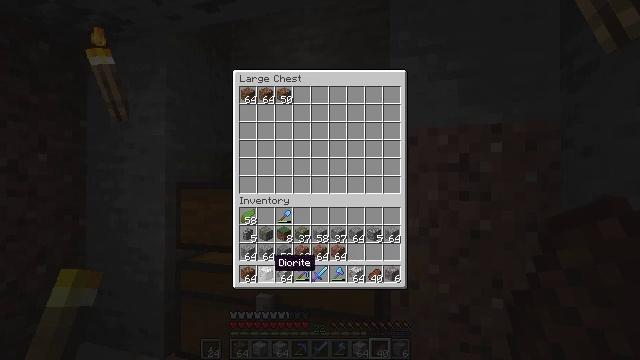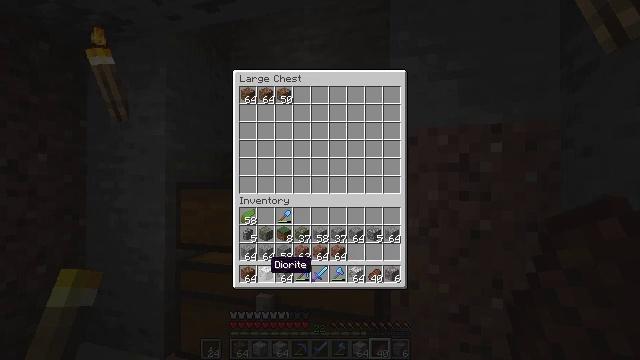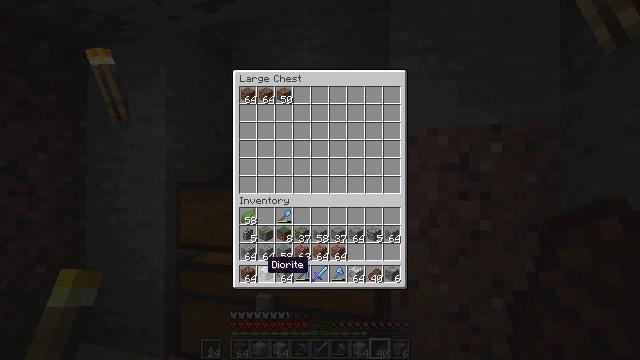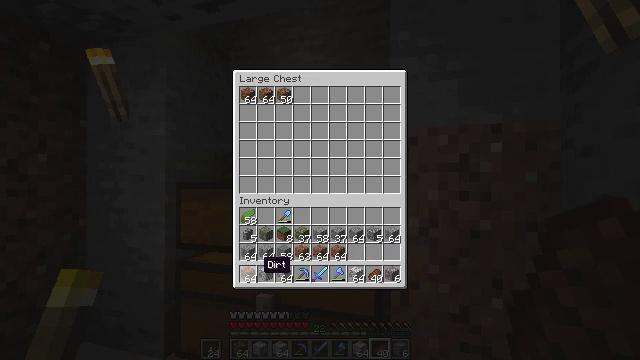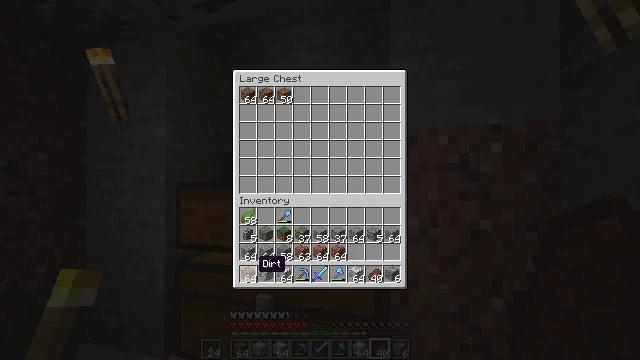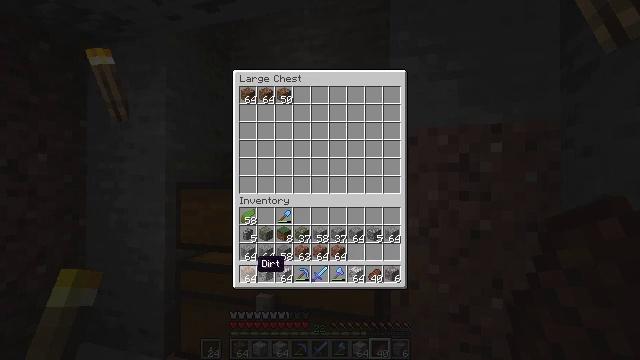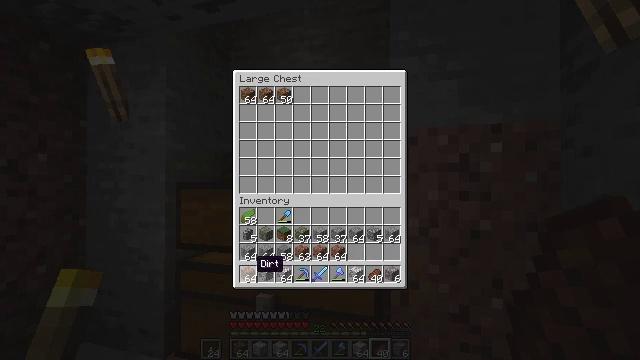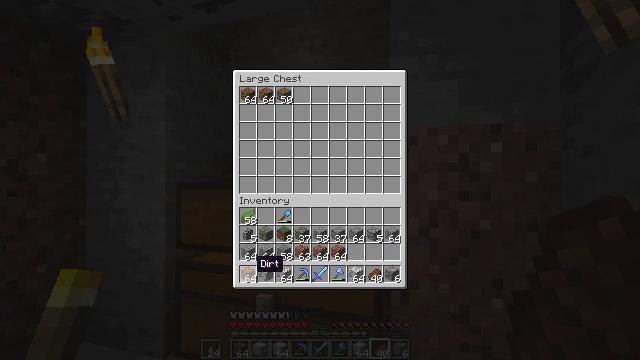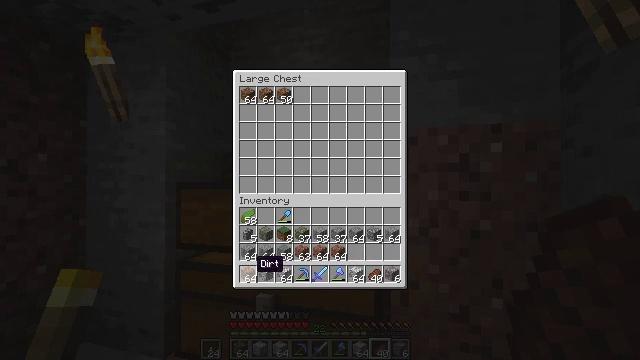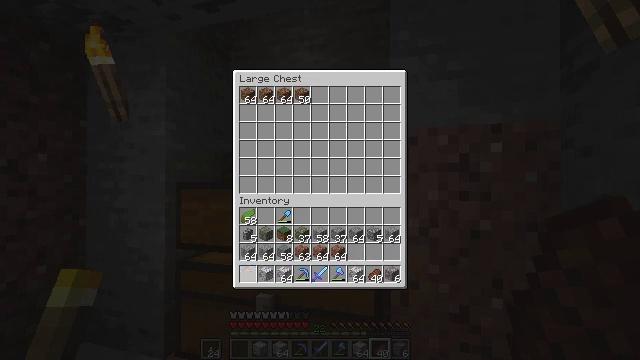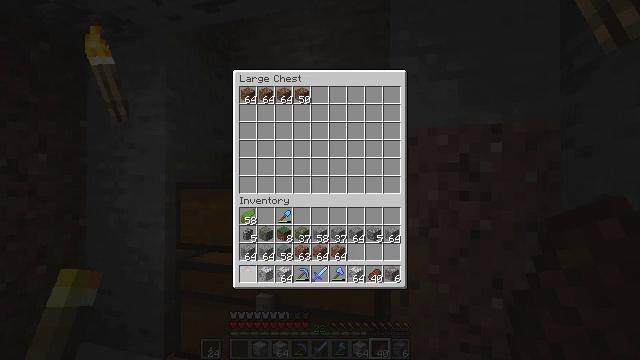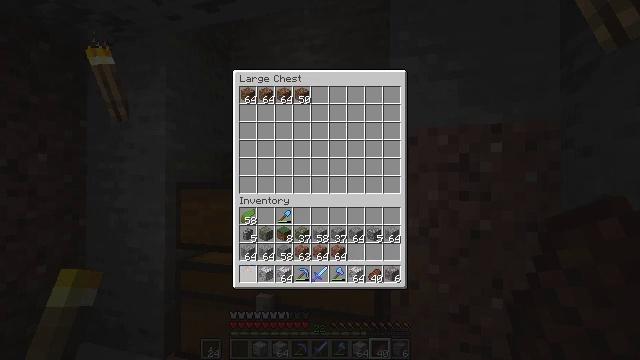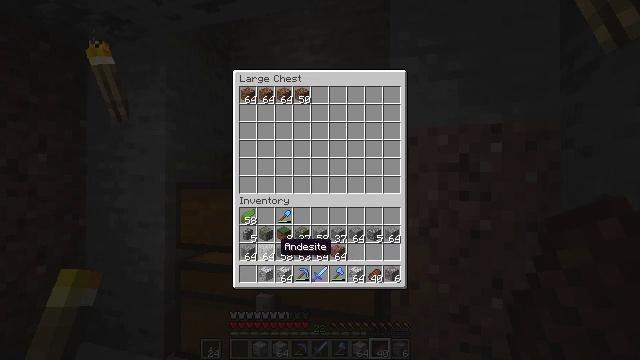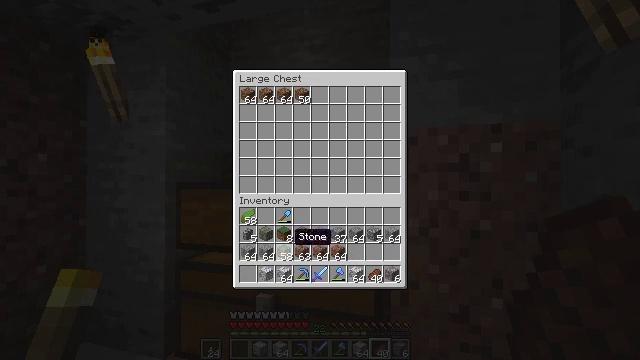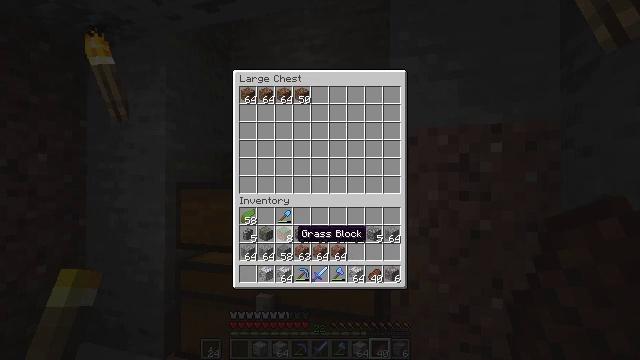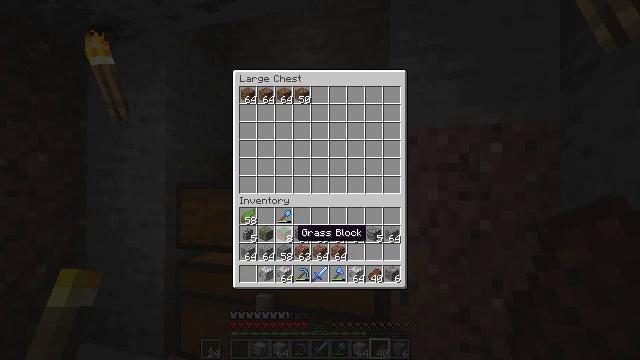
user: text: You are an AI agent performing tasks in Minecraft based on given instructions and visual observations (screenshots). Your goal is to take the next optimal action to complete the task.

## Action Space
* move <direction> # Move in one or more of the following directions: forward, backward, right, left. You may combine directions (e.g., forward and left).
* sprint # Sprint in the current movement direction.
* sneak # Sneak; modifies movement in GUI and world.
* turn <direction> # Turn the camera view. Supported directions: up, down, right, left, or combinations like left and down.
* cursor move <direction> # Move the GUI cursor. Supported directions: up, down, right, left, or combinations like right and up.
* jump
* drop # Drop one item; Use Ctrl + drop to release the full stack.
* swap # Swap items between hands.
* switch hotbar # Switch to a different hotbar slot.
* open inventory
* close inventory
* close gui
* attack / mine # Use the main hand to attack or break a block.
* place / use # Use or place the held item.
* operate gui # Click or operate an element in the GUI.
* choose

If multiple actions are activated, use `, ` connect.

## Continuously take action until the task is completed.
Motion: motion action
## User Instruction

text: Attack the chest to pick it up.
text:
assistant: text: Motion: sneak
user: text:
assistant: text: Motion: sneak
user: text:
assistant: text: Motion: sneak
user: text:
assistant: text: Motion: sneak
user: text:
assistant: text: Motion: sneak
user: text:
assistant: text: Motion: sneak
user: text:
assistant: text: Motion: sneak
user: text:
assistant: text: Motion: sneak
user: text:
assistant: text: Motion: sneak, operate gui
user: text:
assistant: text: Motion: sneak, operate gui
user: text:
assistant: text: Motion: sneak, operate gui
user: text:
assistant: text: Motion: sneak, cursor move right and up
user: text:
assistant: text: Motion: sneak, cursor move right and up
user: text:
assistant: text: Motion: sneak
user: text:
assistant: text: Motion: sneak
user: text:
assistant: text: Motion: sneak
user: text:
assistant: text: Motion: sneak
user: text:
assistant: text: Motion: sneak
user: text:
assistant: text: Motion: sneak
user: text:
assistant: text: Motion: sneak
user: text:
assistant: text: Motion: sneak, operate gui
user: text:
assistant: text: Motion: sneak, operate gui
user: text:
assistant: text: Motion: sneak, operate gui
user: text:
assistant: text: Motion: sneak
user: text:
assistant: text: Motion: sneak
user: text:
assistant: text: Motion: sneak
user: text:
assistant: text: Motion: sneak, cursor move down
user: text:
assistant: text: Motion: sneak
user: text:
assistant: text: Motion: sneak
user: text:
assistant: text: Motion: sneak